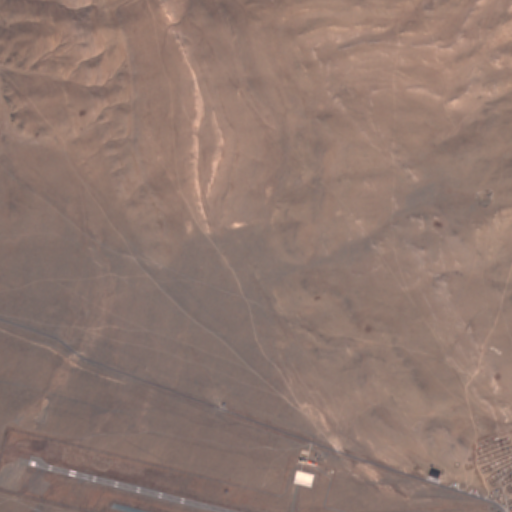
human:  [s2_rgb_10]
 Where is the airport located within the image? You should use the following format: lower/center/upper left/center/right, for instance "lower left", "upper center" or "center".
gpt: The airport is located in the lower of the image.
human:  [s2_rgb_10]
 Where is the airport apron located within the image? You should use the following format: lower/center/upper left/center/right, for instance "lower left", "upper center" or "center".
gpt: The airport apron is located in the lower center of the image.
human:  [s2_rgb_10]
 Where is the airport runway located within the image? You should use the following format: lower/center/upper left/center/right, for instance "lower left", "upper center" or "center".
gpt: The airport runway is located in the lower of the image.
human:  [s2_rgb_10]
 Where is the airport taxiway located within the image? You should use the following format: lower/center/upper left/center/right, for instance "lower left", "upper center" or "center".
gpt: The airport taxiway is located in the lower center of the image.
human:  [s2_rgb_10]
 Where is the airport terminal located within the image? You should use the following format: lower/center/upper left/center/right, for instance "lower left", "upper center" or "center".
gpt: The airport terminal is located in the lower center of the image.
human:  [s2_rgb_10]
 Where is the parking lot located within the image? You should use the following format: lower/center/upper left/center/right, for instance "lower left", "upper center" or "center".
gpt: The parking lot is located in the lower center of the image.
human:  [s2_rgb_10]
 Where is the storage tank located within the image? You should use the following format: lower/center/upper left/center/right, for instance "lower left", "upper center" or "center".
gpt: The storage tank is located in the lower center of the image.
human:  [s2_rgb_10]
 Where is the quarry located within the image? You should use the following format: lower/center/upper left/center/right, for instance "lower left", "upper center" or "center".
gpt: There is no quarry in the image.